Aerial crown-view tile of a tropical tree (Barro Colorado Island, Panama), acquired 20240716:
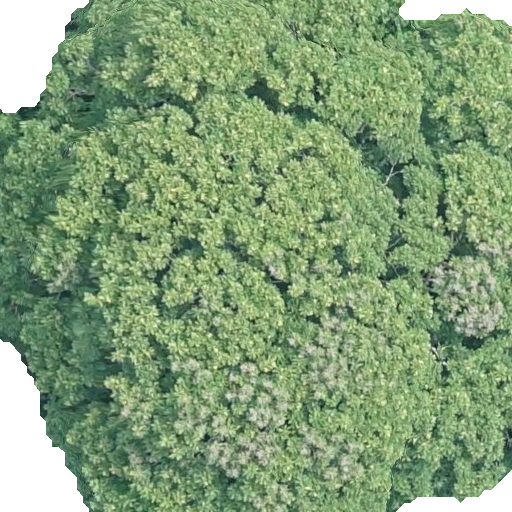
Species: Dipteryx oleifera
GBIF accepted scientific name: Dipteryx oleifera
Crown area: 491.053 m²